Question: I'm developing a facebook-based jquery theme but I'm having some trouble getting the calendar widget to look right in IE.

Here's the demo page:
<URL>
In IE8 the calendar widgets dates all get squished to the left and just look plain wrong.
The only part the CSS I can imagine causing this are here:
'''
.ui-state-default, .ui-widget-content .ui-state-default, .ui-widget-header .ui-state-default {
background: #D8DFEA;
color: #3B5998;
font-size: 14px;
border: 1px #D8DFEA solid;
border-bottom: none;
border-radius: 0px !important;
font-weight: bold;
}
.ui-state-hover, .ui-widget-content .ui-state-hover, .ui-widget-header .ui-state-hover, .ui-state-focus, .ui-widget-content .ui-state-focus, .ui-widget-header .ui-state-focus {
background: #627AAD;
border: 1px solid #627AAD;
border-bottom: none;
color: #fff;
border-radius: 0px !important;
}
'''
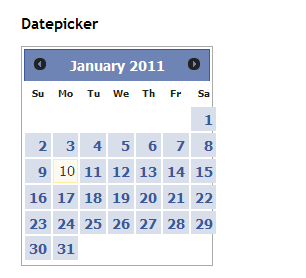
Answer: if you mean that cells go outside the main box: I think it's because the Windows-based system (with IE) is missing Lucida Grande, and render it with Tahoma instead that has a different letter spacing. It looks the same in Firefox/Win as Bazzz said.
Search Google for Lucida Grande and try with it, or change the css in order to use Arial instead:
in jquery.ui.theme.css, around line 17:
'''
.ui-widget {
font-family: arial,sans-serif;
...
}
'''
or just make the whole calendar widget a little larger:
in jquery.ui.datepicker.css, line 10:
'''
.ui-datepicker { width: *18em*; ... }
'''
hope it helps.